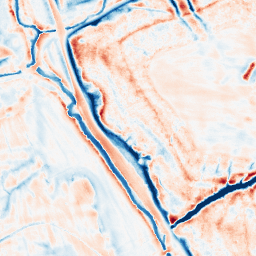
Category: edge_preserving
Decomposition family: bilateral
Decomposition parameters: d: 21
sigma_color: 50
sigma_space: 25
Upsampling method: regularized
Upsampling parameters: scale: 4
lambda_reg: 0.001
Upsampling scale: 4